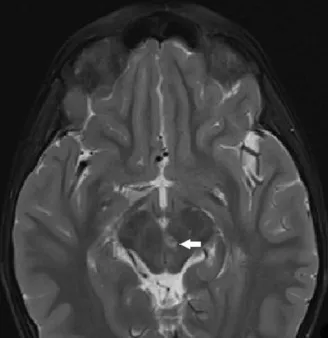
Axial T2 fat saturated image showing T2 hyperintense focus.
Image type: radiology (mri)